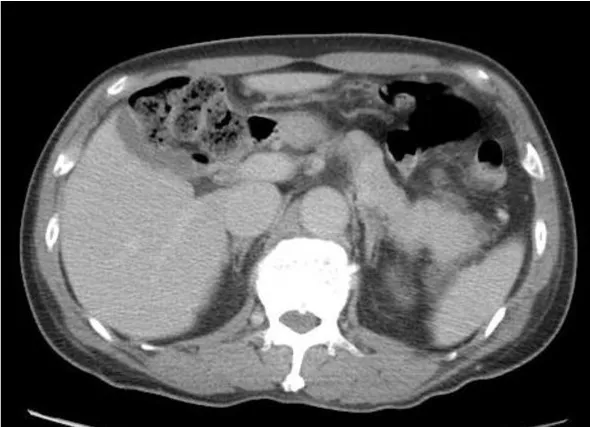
Abdominal computed tomography (CT) on day 5. Abdominal CT to investigate the cause of epigastric pain showed localized swelling of the pancreatic body and tail, with no cholelithiasis or tumor obstructing the common bile duct or pancreatic duct, suggesting idiopathic pancreatitis.
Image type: radiology (ct)